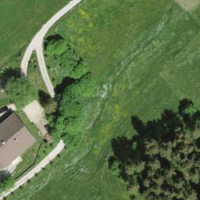
EUNIS habitat code: 52
Species observed at this site:
Fagus sylvatica